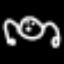
Label: frog